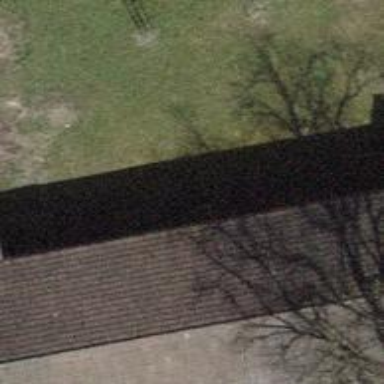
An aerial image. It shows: View of roof of building.